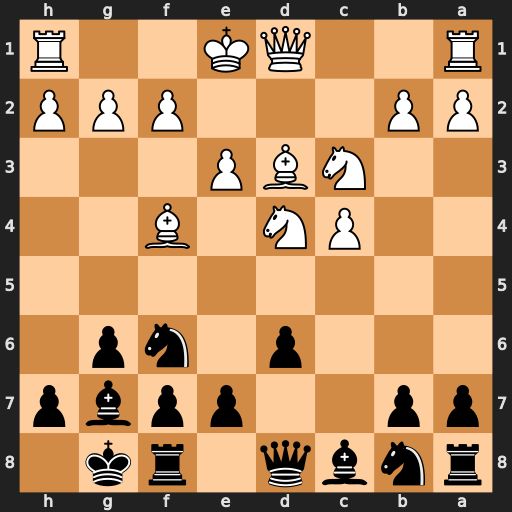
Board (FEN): rnbq1rk1/pp2ppbp/3p1np1/8/2PN1B2/2NBP3/PP3PPP/R2QK2R
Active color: b
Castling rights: KQ
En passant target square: -
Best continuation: e5 Nde2 exf4